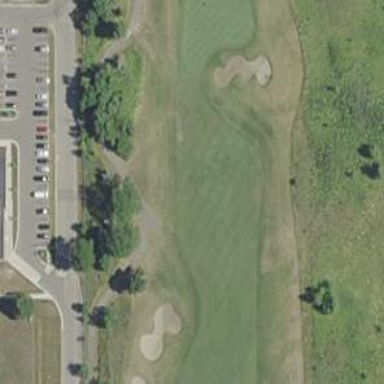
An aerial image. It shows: Path designated for golf carts.